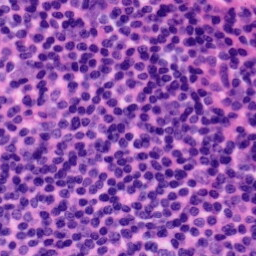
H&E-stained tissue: Tonsil